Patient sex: F
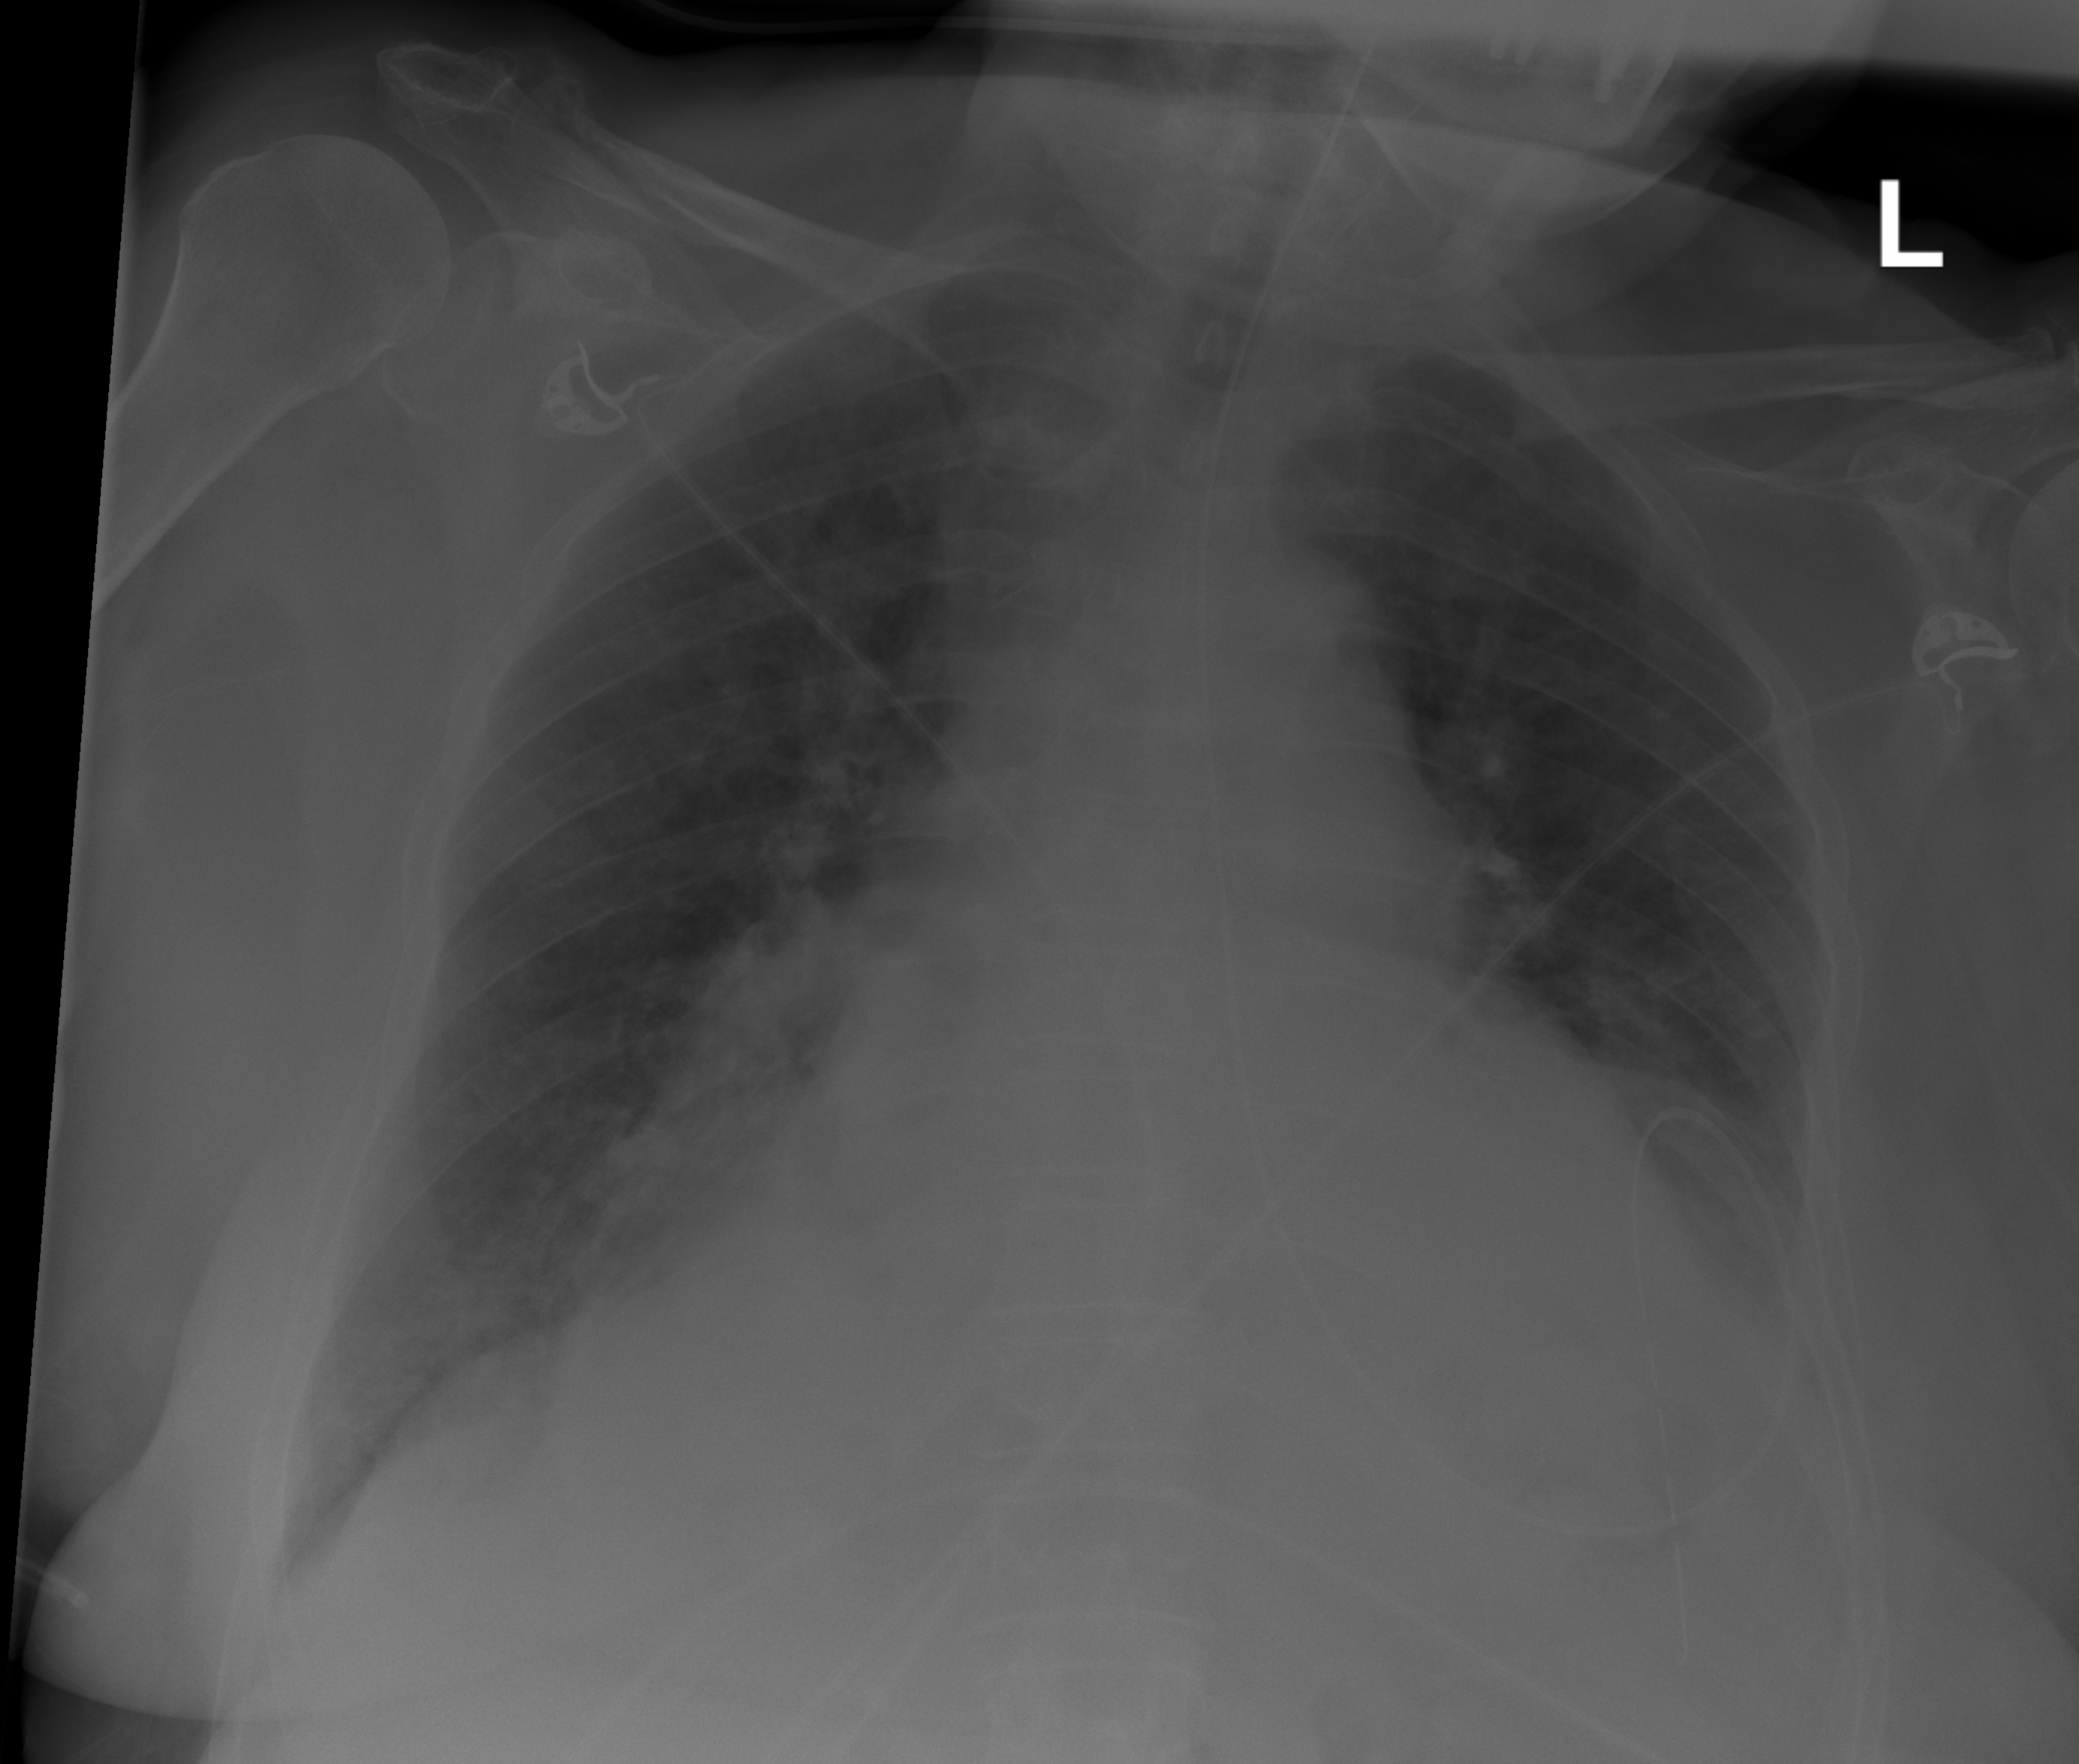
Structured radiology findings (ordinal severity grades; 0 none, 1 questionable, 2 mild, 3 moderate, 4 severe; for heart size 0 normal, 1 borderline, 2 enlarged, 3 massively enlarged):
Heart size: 3
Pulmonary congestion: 2
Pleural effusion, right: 0
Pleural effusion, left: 2
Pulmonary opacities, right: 2
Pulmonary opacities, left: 0
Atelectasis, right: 0
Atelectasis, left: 2